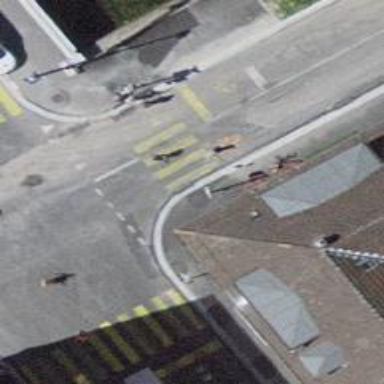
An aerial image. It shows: Road crossing with traffic signals.